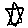
Label: star